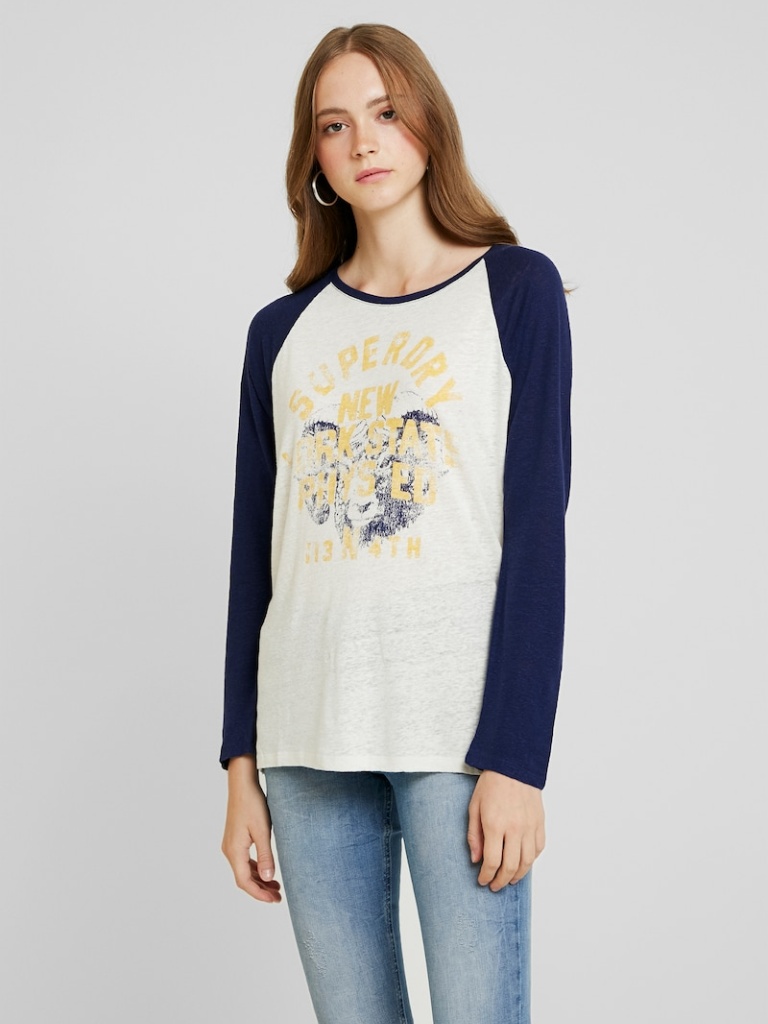
cotton relaxed a long-sleeved with the sleeves down hip length Untucked crew t-shirt